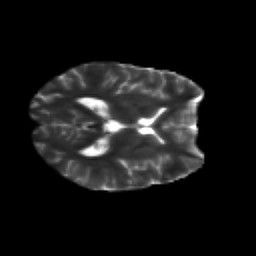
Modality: T2w
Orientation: axial
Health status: healthy
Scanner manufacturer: siemens
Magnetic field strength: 3 T
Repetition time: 12 s
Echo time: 0.092 s